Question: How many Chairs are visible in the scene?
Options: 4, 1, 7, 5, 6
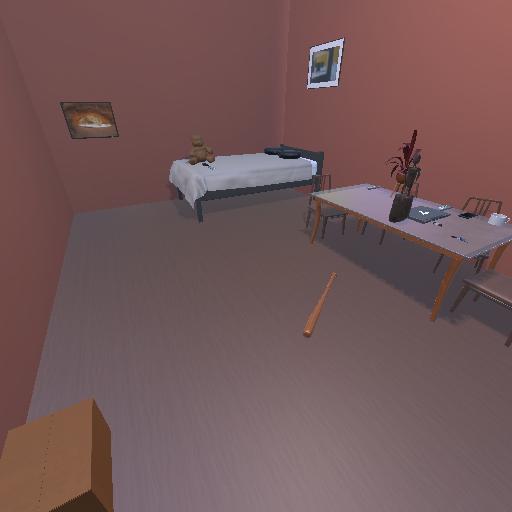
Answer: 4